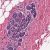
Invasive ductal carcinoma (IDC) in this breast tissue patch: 0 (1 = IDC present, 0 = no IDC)